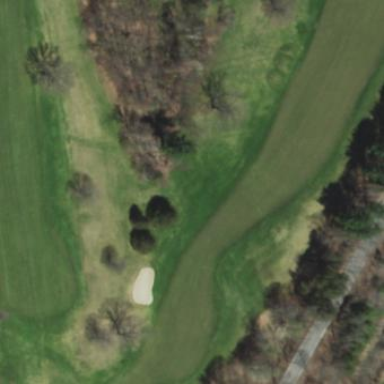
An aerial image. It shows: Rough area in golf course.